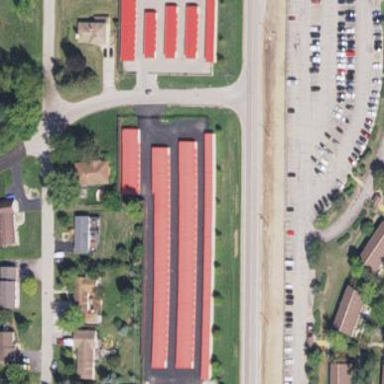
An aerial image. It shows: Storage rental shop.